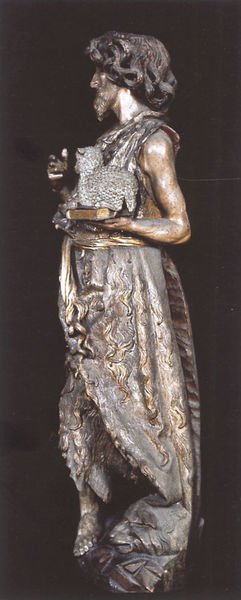
Titel: Lautenbach, Hochaltar der Wallfahrts- und Pfarrkirche St. Mariä Krönung
Künstler: Meister des Lautenbacher Hochaltares
Standort: Lautenbach, St. Maria Krönung (EU - D - BW)
Schlagwörter: kopf, mann, haar, tier, tiere, bart, arme, halten, mantel, locken, statue, weiblich, muskeln, plastik, katze, buch, kätzchen, löwe, junges, bizeps